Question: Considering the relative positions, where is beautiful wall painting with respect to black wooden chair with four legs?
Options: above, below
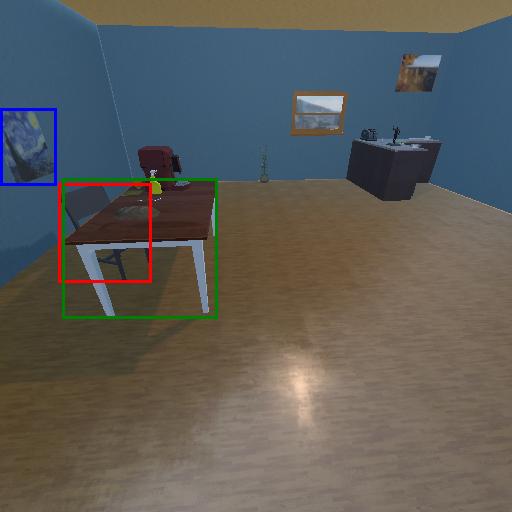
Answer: above